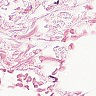
Metastatic tissue present: no